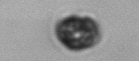
Label: Dinophyceae